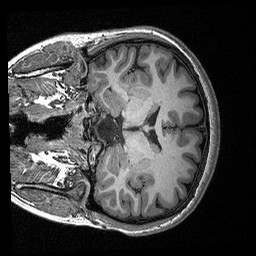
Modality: T1w
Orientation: coronal
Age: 18
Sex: female
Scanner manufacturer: siemens
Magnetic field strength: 3 T
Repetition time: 2.53 s
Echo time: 0.00309 s